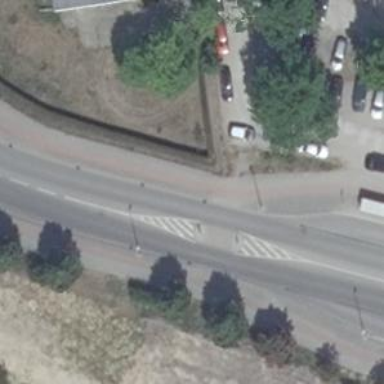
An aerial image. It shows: Uncontrolled crossing with central island on the road.